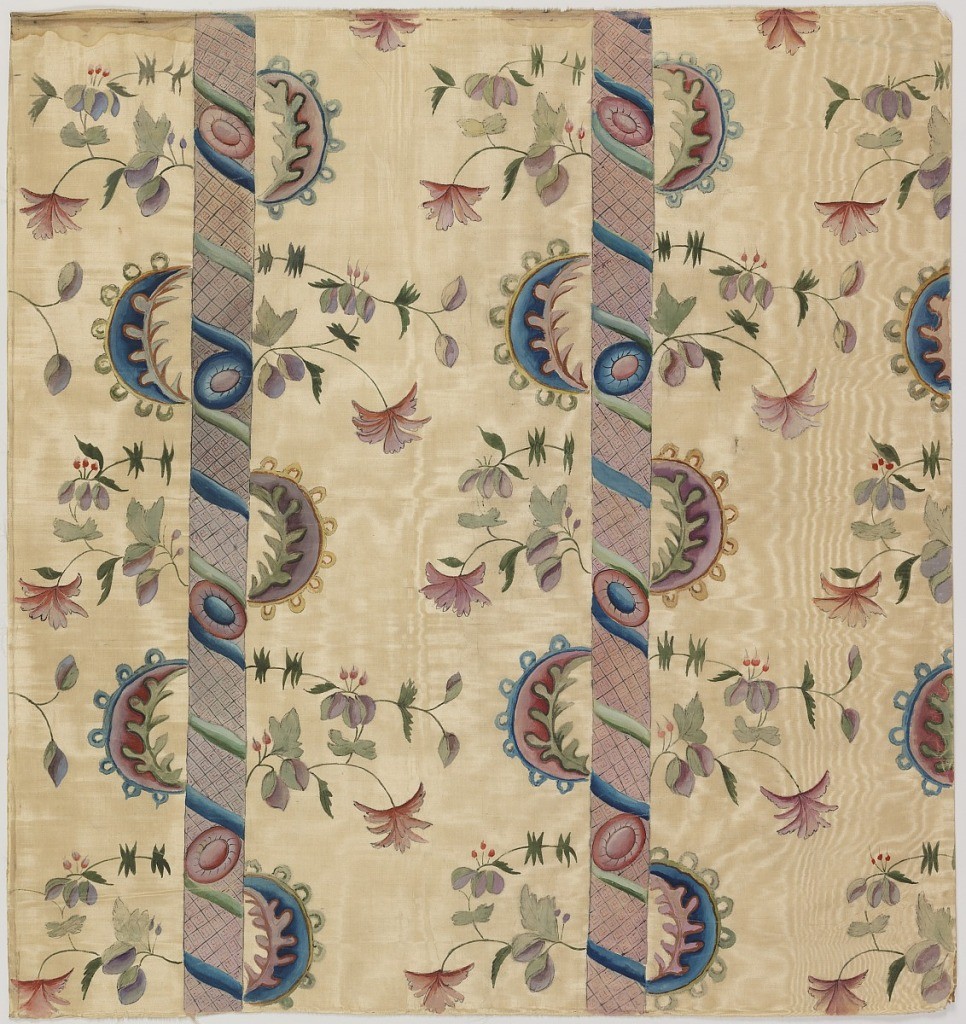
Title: Fragment
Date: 19th century
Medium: silk Technique: painted
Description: Multi-colored flowers, leaves and columns on a white watered silk ground.